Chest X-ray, PA view. Patient: 63 years old, sex M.
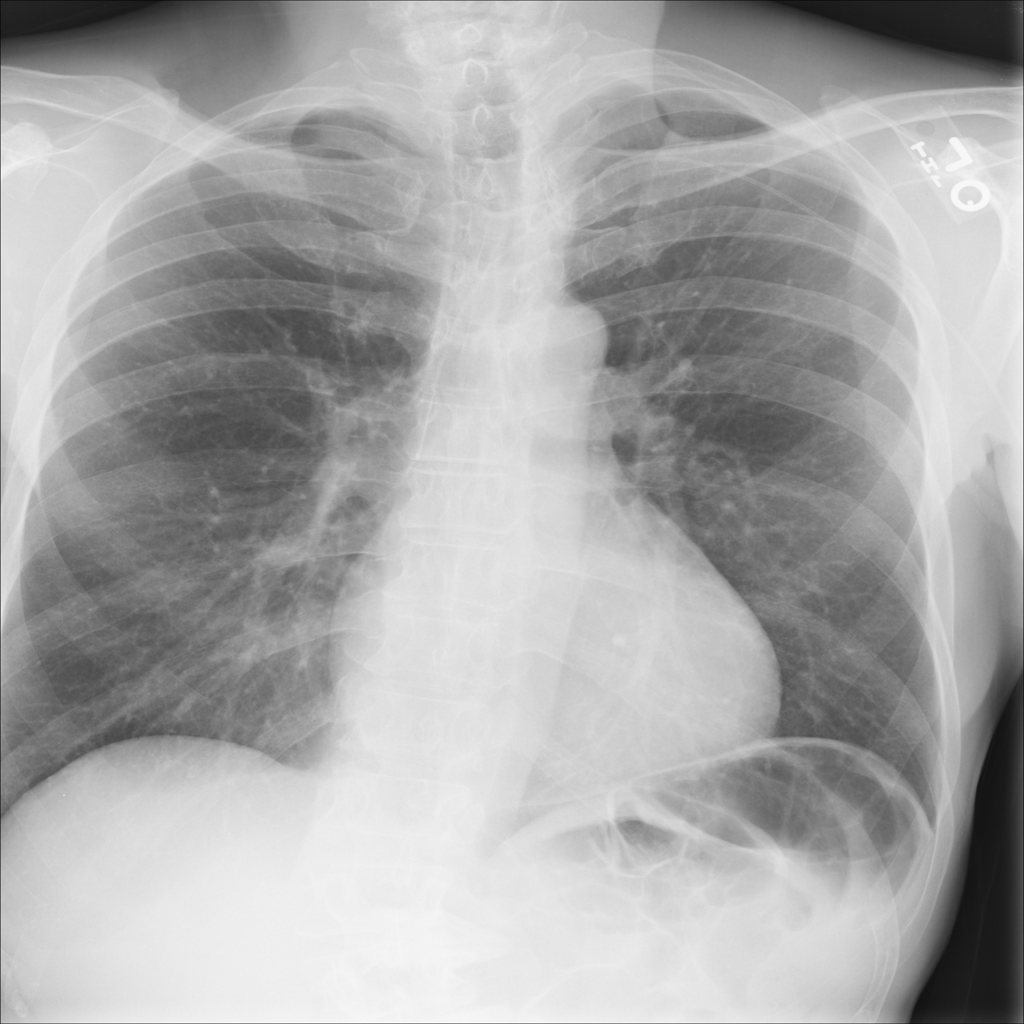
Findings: No Finding